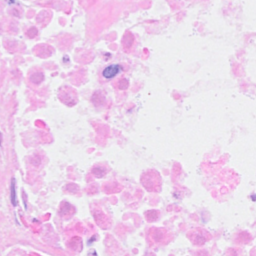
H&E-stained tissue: Breast